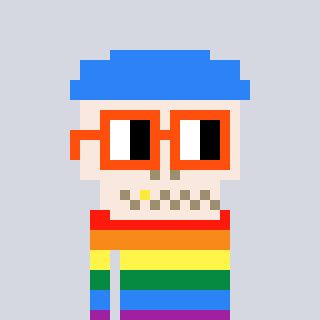
a pixel art character with square orange glasses, a skeleton-hat-shaped head and a teal-colored body on a cool background